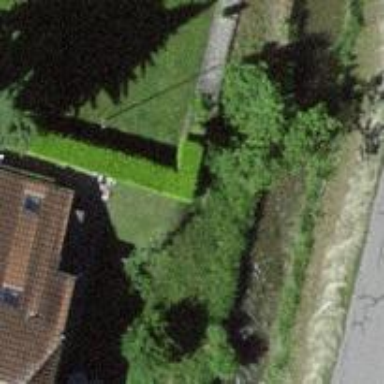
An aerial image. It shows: Hedge barrier.